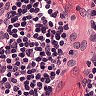
Metastatic tissue present: no